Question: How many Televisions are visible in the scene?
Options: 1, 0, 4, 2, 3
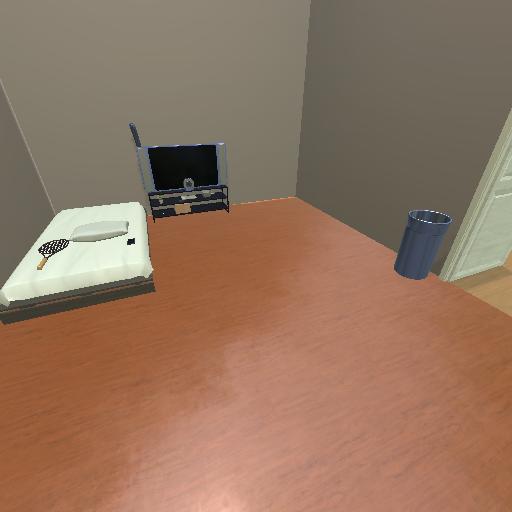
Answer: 1